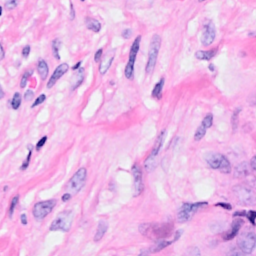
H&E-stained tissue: Breast